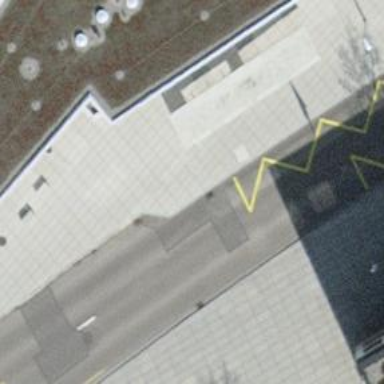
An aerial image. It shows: Bus stop with platform for public transport.